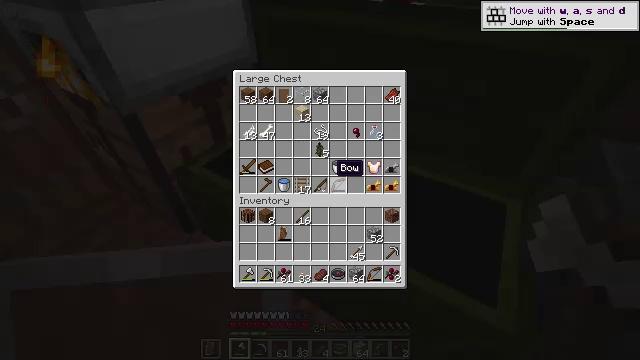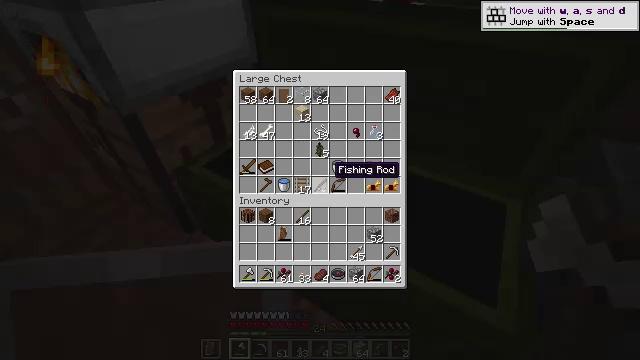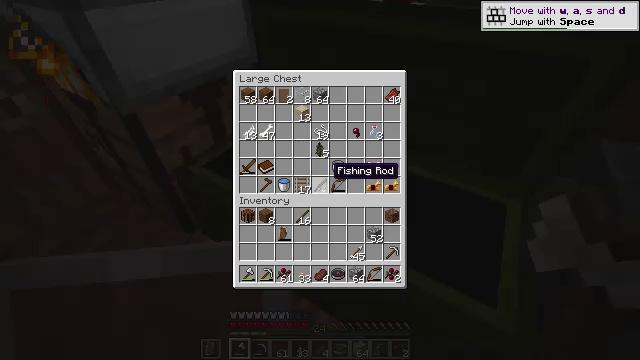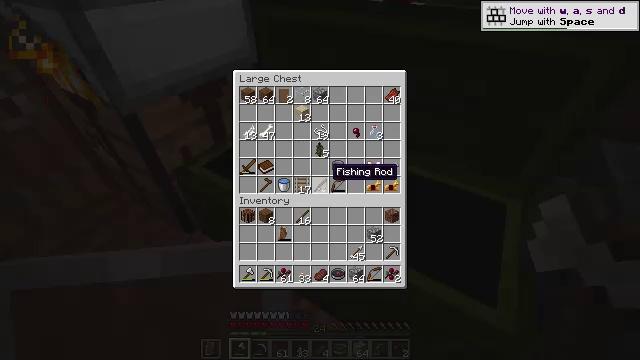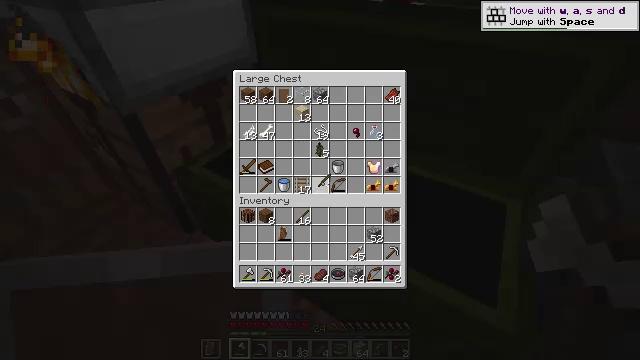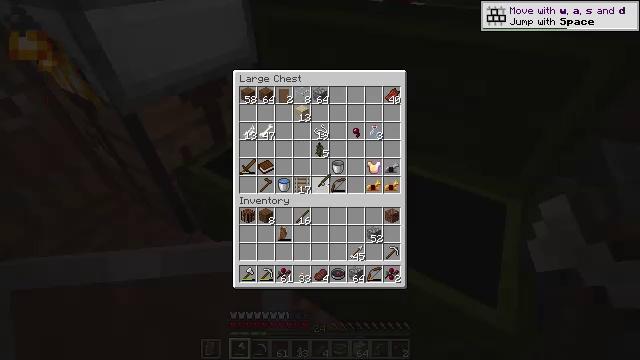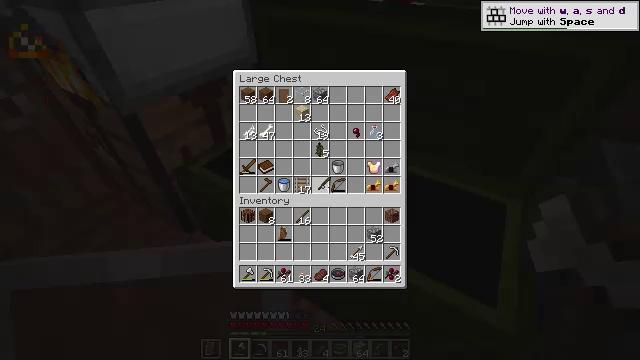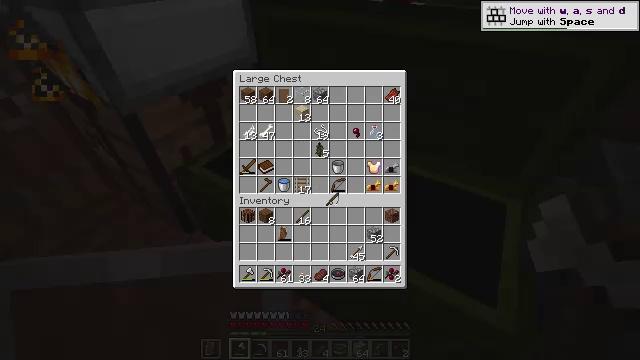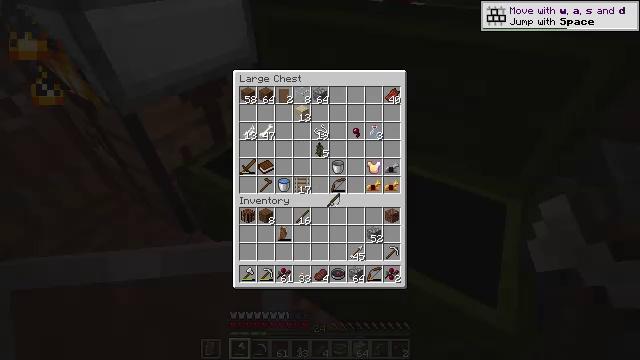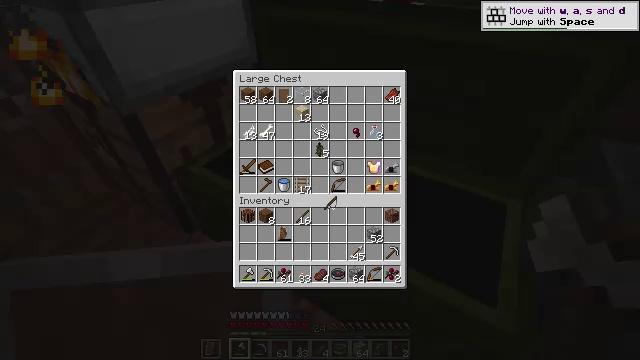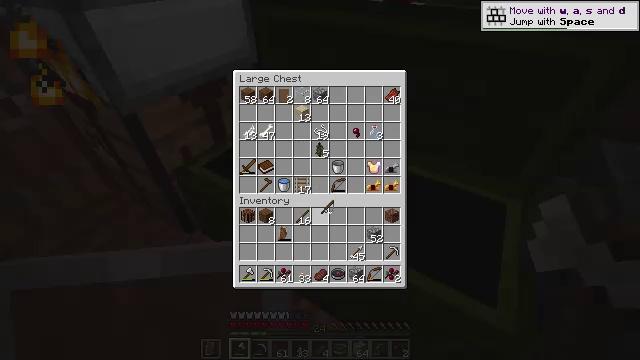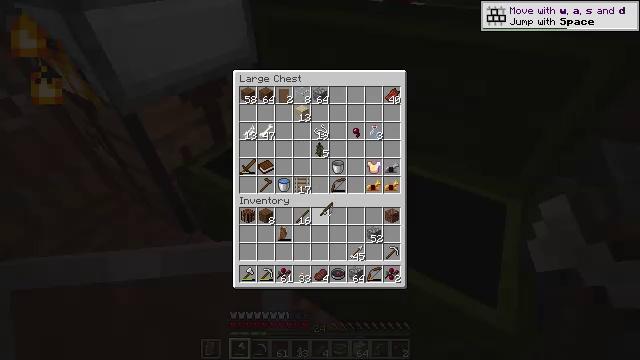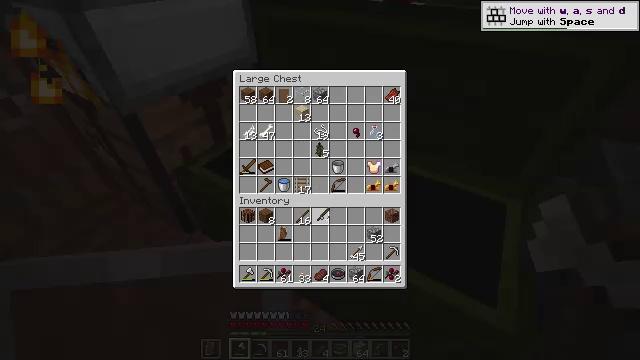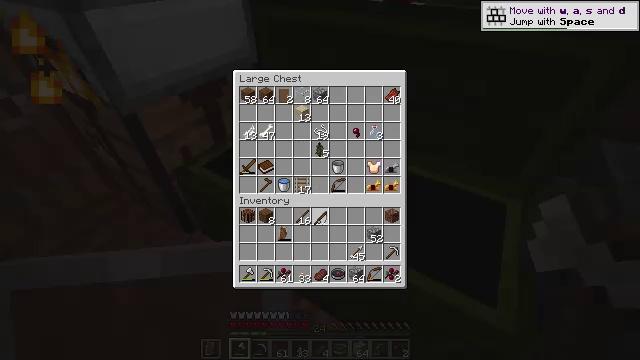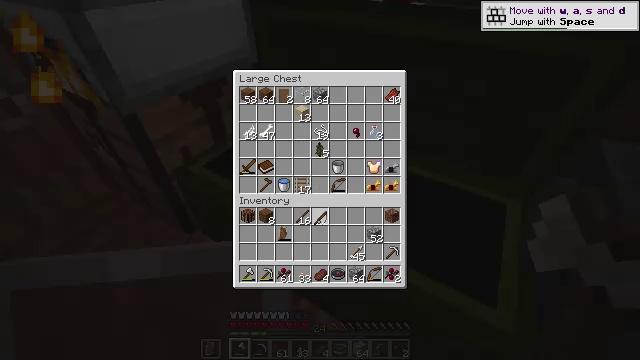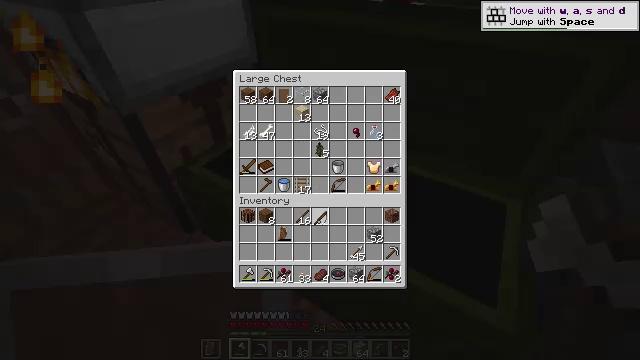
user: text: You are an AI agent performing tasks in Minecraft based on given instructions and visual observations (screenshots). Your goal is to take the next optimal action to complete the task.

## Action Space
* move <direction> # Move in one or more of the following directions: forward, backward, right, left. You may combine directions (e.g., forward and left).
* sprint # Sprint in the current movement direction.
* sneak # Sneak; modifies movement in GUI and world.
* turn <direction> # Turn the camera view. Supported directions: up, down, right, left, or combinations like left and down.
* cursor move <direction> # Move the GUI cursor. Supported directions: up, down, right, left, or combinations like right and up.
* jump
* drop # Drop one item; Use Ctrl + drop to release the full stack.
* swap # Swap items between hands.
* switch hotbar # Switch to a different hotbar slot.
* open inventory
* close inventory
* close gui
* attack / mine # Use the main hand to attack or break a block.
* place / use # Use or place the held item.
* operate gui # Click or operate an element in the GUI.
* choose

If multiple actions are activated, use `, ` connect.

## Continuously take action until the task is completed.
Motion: motion action
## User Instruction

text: Construct a carrot on a stick at the crafting table.
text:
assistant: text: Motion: no_op
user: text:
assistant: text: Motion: no_op
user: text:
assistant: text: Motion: no_op
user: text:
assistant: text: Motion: operate gui
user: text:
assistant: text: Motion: operate gui
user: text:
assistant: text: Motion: no_op
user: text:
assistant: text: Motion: cursor move right and down
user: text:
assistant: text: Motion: no_op
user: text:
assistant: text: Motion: no_op
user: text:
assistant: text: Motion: no_op
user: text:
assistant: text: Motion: no_op
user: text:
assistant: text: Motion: no_op
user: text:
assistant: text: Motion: no_op
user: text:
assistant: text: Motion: operate gui
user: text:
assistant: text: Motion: operate gui
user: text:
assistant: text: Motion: no_op
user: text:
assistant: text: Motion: no_op
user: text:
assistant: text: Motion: no_op
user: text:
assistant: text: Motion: no_op
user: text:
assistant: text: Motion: no_op
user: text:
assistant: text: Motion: no_op
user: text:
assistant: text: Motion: no_op
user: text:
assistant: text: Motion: no_op
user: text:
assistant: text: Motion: close inventory
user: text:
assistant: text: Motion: no_op
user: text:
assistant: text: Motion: turn left
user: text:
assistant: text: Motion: turn left and up
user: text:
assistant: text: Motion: turn left and up
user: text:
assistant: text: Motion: turn left
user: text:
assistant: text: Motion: turn left and down